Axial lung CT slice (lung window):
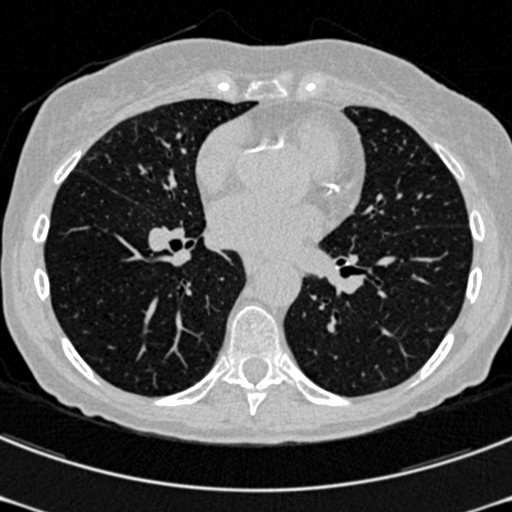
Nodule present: no